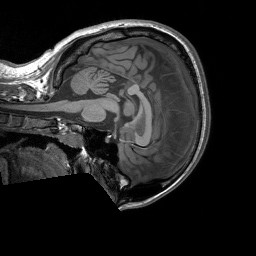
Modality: T1w
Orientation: sagittal
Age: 19
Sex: female
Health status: healthy
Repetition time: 1.9 s
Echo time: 0.00252 s